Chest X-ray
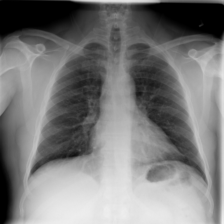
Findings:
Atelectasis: negative
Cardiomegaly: negative
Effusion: negative
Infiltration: negative
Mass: negative
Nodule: negative
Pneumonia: negative
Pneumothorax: negative
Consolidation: negative
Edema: negative
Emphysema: negative
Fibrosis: negative
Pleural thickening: negative
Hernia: negative